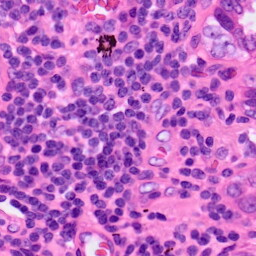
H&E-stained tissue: Lung